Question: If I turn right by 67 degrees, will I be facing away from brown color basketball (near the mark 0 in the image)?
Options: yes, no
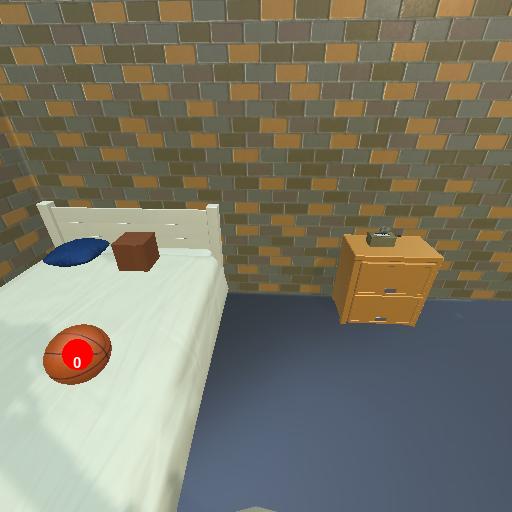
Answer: yes